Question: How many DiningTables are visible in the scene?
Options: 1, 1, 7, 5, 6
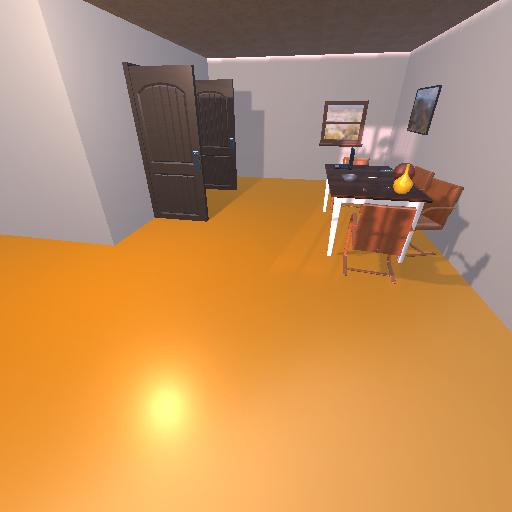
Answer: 1